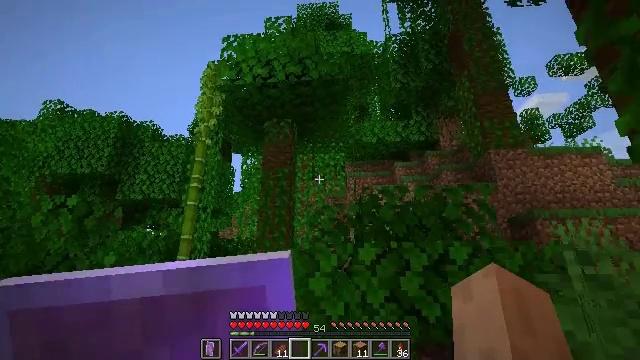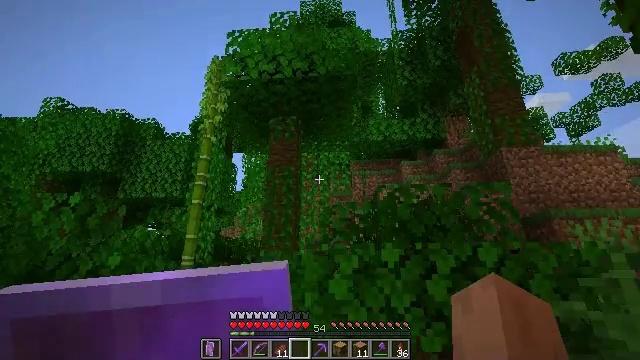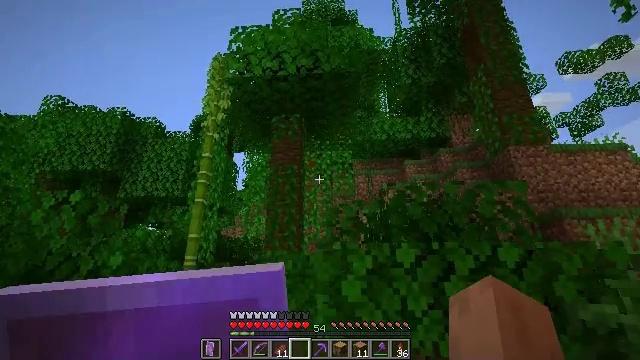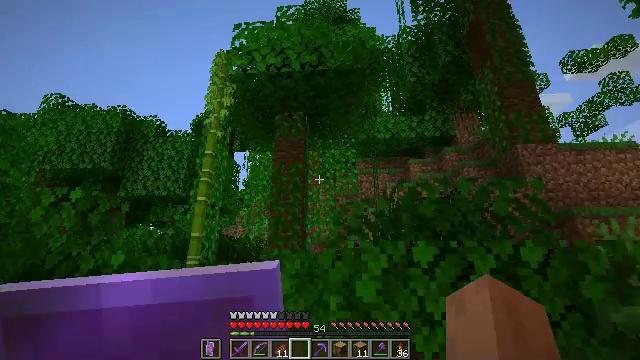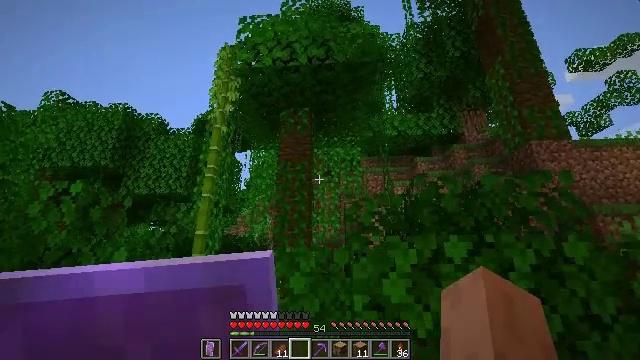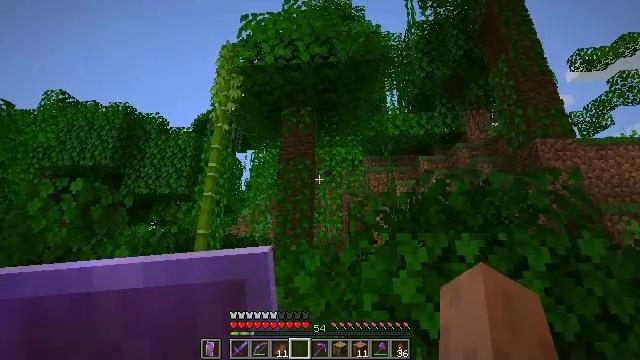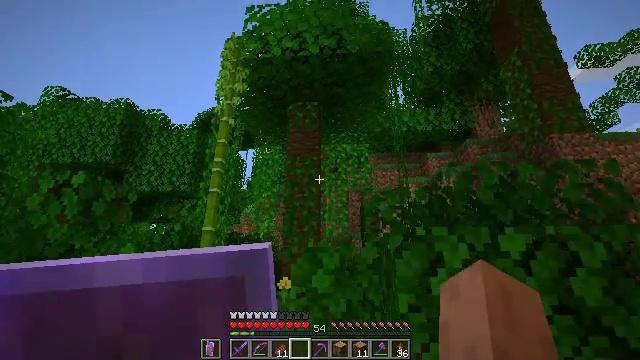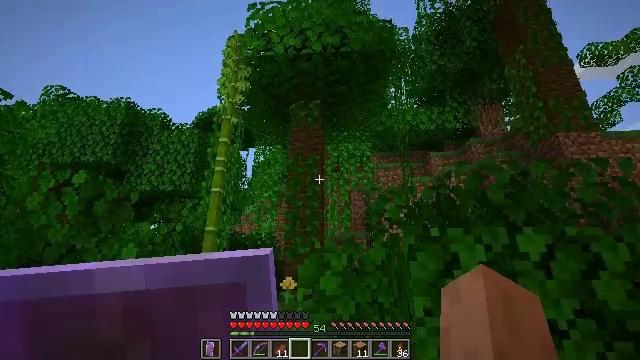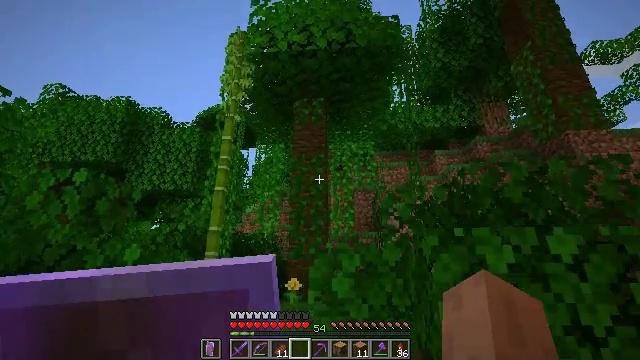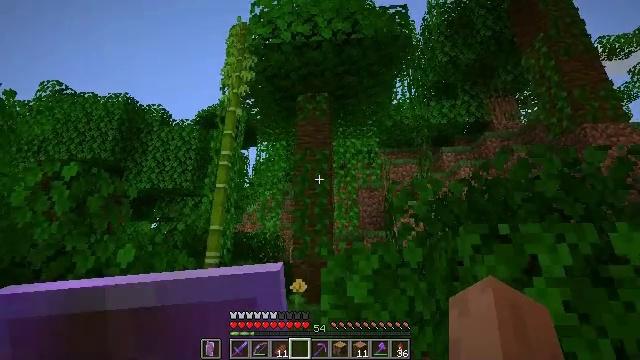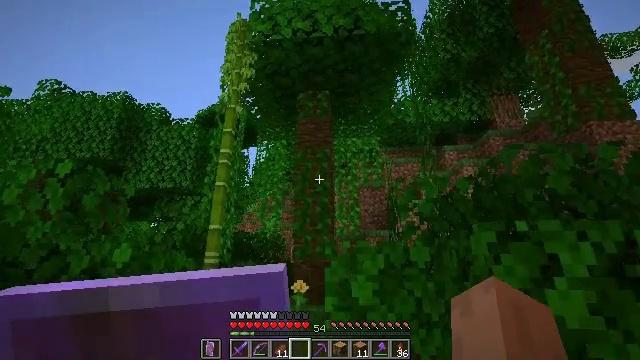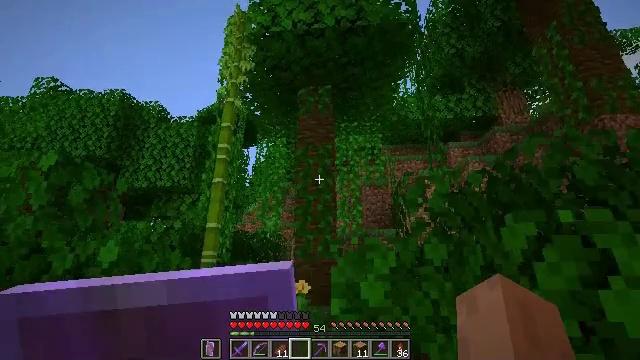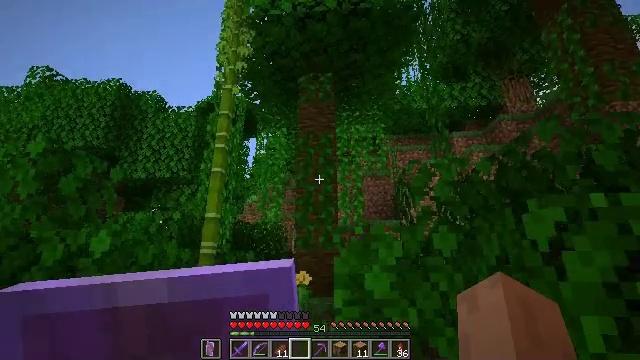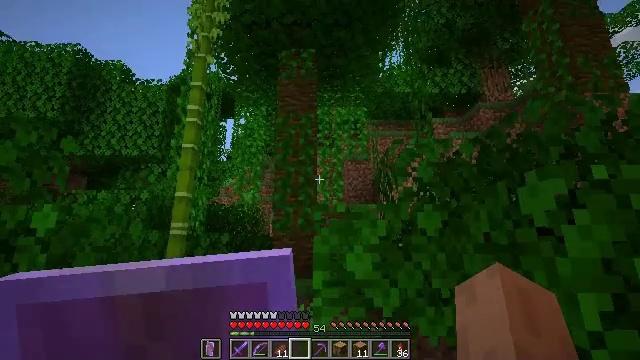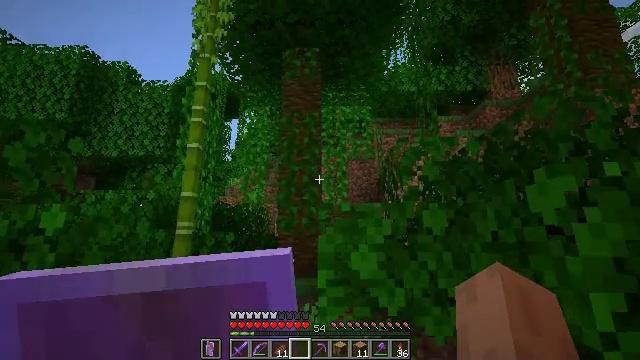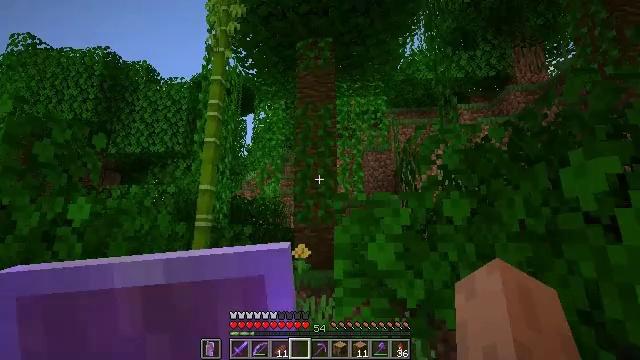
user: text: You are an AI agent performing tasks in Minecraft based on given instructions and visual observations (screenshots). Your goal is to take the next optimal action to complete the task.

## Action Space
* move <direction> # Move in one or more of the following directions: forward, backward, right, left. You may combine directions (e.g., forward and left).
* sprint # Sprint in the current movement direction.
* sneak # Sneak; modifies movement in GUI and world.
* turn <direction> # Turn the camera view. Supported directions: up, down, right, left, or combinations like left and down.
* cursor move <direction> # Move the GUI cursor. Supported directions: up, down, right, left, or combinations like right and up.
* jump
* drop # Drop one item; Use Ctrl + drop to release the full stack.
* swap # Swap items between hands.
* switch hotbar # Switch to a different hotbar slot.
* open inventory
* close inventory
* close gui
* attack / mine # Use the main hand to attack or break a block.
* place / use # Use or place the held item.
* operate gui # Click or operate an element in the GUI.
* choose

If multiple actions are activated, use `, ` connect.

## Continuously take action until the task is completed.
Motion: motion action
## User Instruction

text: Harvest vines off the surface.
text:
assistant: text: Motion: move forward and move left
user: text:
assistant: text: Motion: move forward and move left
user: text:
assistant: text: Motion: move forward and move left
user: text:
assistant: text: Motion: move forward and move left
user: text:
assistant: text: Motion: move forward and move left
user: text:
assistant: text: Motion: move forward and move left
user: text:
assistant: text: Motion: move forward and move left
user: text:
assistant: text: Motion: move forward
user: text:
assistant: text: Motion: move forward
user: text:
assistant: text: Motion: move forward
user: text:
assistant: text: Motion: move forward
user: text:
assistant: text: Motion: turn down
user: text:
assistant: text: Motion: turn right and down
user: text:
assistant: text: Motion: turn left
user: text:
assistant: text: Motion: turn left and down
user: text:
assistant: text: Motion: turn left and down
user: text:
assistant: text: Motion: turn down
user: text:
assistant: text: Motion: turn left and down
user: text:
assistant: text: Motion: turn down
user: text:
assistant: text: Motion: turn down
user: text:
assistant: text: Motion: turn down
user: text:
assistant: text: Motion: turn down
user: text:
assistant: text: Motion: move forward
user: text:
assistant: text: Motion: move forward
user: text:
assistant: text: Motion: move forward
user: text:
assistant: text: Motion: move forward
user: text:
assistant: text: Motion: move forward
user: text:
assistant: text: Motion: move forward
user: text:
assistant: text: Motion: move forward
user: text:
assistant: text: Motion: move forward